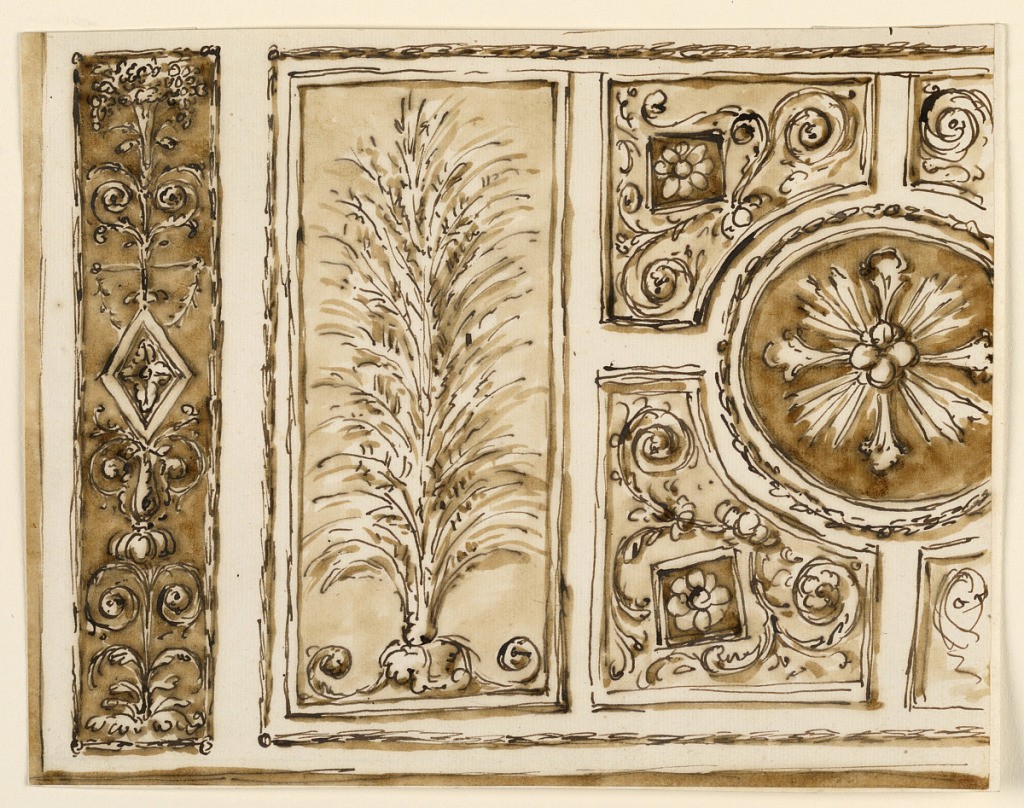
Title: Design for an Embroidered Frontal
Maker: Giuseppe Barberi, Italian, 1746–1809
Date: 1810-1830
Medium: Pen and brown ink, brush and brown wash on lined off-white laid paper
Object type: Drawing
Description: More than the left half is shown. In the center, is a circular medallion with a cross. Beside are spherical pentagons, with rosettes in irregular quadrangles in the center of rinceau palmettes. Outside are: an oblong with sheaves rising from a calix, and a pillar strip with a candelabrum having in its center top a lozenge with a rosette and grapes. The strip is framed by garlands; so is the central part, the subdivisions of which are framed by moldings.